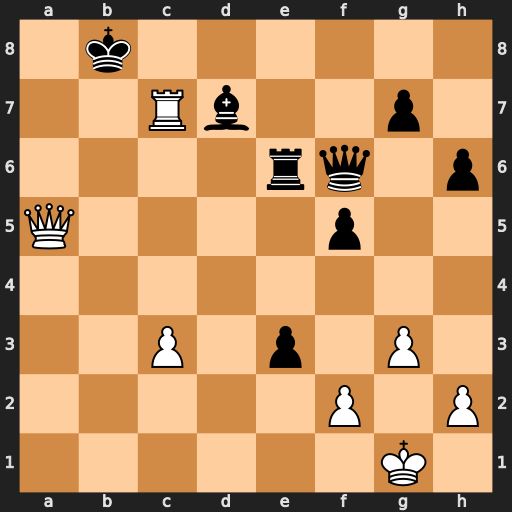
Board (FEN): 1k6/2Rb2p1/4rq1p/Q4p2/8/2P1p1P1/5P1P/6K1
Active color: w
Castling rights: -
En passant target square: -
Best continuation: Qa7#